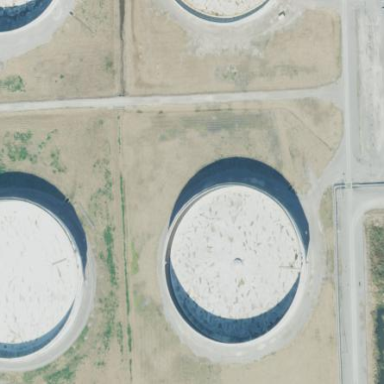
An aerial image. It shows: Storage tank which is man-made.